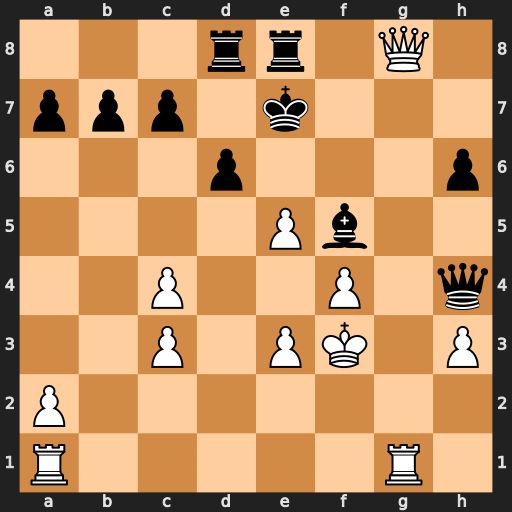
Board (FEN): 3rr1Q1/ppp1k3/3p3p/4Pb2/2P2P1q/2P1PK1P/P7/R5R1
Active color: w
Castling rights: -
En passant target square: -
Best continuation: Rg7#